Question: Cropping the image is not working properly. Where I'm wrong?
'''
<Grid x:Name="Gridimage1">
<Image Name="image1" Grid.Column="0" Height="317" HorizontalAlignment="Left" Margin="20,67,0,0" Stretch="Fill" VerticalAlignment="Top" Width="331">
<Canvas x:Name="BackPanel">
<Rectangle x:Name="selectionRectangle" Stroke="LightBlue" Fill="#220000FF" Visibility="Collapsed" />
</Canvas>
</Grid>
<Button Content="&gt;&gt;" Height="23" HorizontalAlignment="Left" Margin="357,201,0,0" Name="Go" VerticalAlignment="Top" Width="41" Click="Go_Click" FontWeight="Bold" Visibility="Hidden" />
<Image Grid.Column="1" Height="317" HorizontalAlignment="Left" Margin="408,67,0,0" Name="image2" Stretch="Fill" VerticalAlignment="Top" Width="331" />
'''
'''
private bool isDragging = false;
private Point anchorPoint = new Point();
public MainWindow()
{
InitializeComponent();
Gridimage1.MouseLeftButtonDown += new MouseButtonEventHandler(image1_MouseLeftButtonDown);
Gridimage1.MouseMove += new MouseEventHandler(image1_MouseMove);
Gridimage1.MouseLeftButtonUp += new MouseButtonEventHandler(image1_MouseLeftButtonUp);
Go.IsEnabled = false;
image2.Source = null;
}
private void Go_Click(object sender, RoutedEventArgs e)
{
if (image1.Source != null)
{
Rect rect1 = new Rect(Canvas.GetLeft(selectionRectangle), Canvas.GetTop(selectionRectangle), selectionRectangle.Width, selectionRectangle.Height);
System.Windows.Int32Rect rcFrom = new System.Windows.Int32Rect();
rcFrom.X = (int)((rect1.X) * (image1.Source.Width) /(image1.Width));
rcFrom.Y = (int)((rect1.Y) *(image1.Source.Height) / (image1.Height));
rcFrom.Width = (int)((rect1.Width) * (image1.Source.Width) /(image1.Width));
rcFrom.Height = (int)((rect1.Height) * (image1.Source.Height) /(image1.Height));
BitmapSource bs = new CroppedBitmap(image1.Source as BitmapSource, rcFrom);
image2.Source = bs;
}
}
#region "Mouse events"
private void image1_MouseLeftButtonDown(object sender, MouseButtonEventArgs e)
{
if (isDragging == false)
{
anchorPoint.X = e.GetPosition(BackPanel).X;
anchorPoint.Y = e.GetPosition(BackPanel).Y;
isDragging = true;
}
}
private void image1_MouseMove(object sender, MouseEventArgs e)
{
if (isDragging)
{
double x = e.GetPosition(BackPanel).X;
double y = e.GetPosition(BackPanel).Y;
selectionRectangle.SetValue(Canvas.LeftProperty, Math.Min(x, anchorPoint.X));
selectionRectangle.SetValue(Canvas.TopProperty, Math.Min(y, anchorPoint.Y));
selectionRectangle.Width = Math.Abs(x - anchorPoint.X);
selectionRectangle.Height = Math.Abs(y - anchorPoint.Y);
if (selectionRectangle.Visibility != Visibility.Visible)
selectionRectangle.Visibility = Visibility.Visible;
}
}
private void image1_MouseLeftButtonUp(object sender, MouseButtonEventArgs e)
{
if (isDragging)
{
isDragging = false;
if(selectionRectangle.Width >0)
{
Go.Visibility = System.Windows.Visibility.Visible;
Go.IsEnabled = true;
}
if (selectionRectangle.Visibility != Visibility.Visible)
selectionRectangle.Visibility = Visibility.Visible;
}
}
private void RestRect()
{
selectionRectangle.Visibility = Visibility.Collapsed;
isDragging = false;
}
#endregion
'''

It is cropping the wrong part.
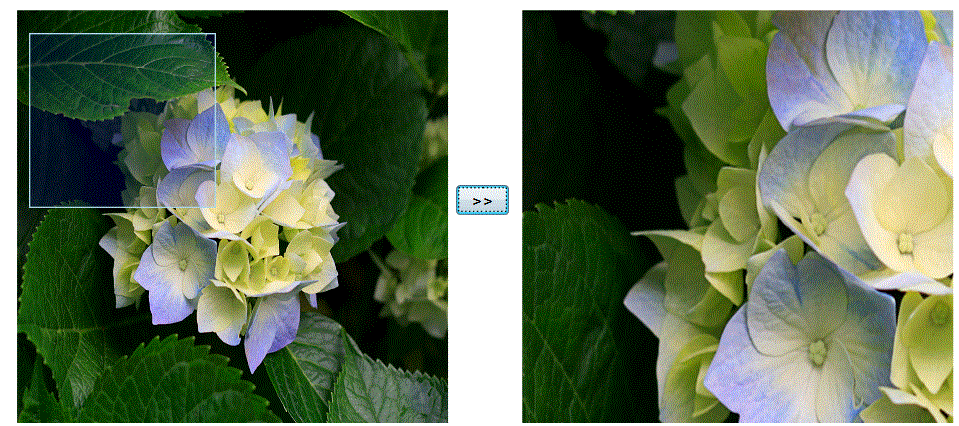
Answer: The Margin property was not set properly to the Canvas control. It should be the same as Image control's margin properly value. If we don't set Margin to Canvas, It will take the full window size.
'''
<Grid x:Name="Gridimage1" Margin="0,0,411,100">
<Image Name="image1" Grid.Column="0" Height="317" HorizontalAlignment="Left" Margin="20,67,0,0" Stretch="Fill" VerticalAlignment="Top" Width="331">

<Canvas x:Name="BackPanel" Margin="20,67,0,0">
<Rectangle x:Name="selectionRectangle" Stroke="LightBlue" Fill="#220000FF" Visibility="Collapsed" />
</Canvas>
</Grid>
'''